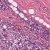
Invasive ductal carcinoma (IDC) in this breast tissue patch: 1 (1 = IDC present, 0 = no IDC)